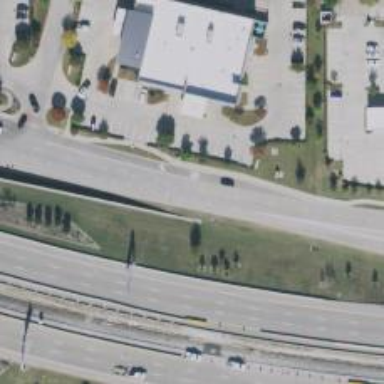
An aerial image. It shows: Secondary road with separate sidewalk. There is also frontage road.